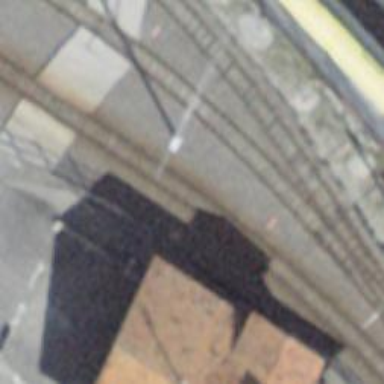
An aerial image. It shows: Narrow-gauge railway yard with electrified contact lines.